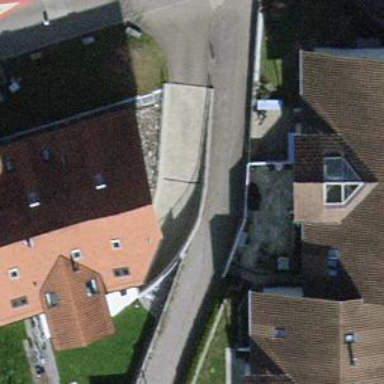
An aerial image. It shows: Concrete driveway.